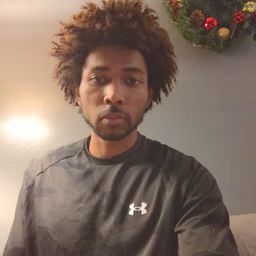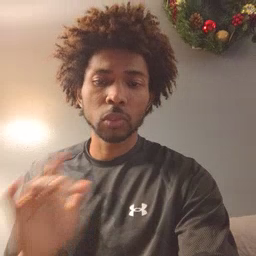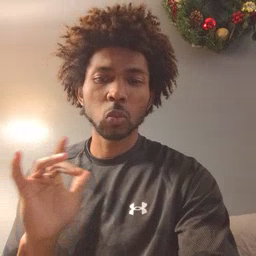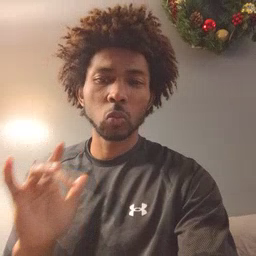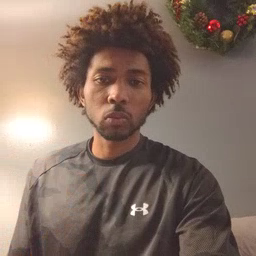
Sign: yucky